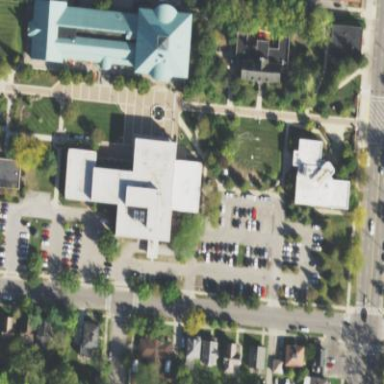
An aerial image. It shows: Building that serves as library.